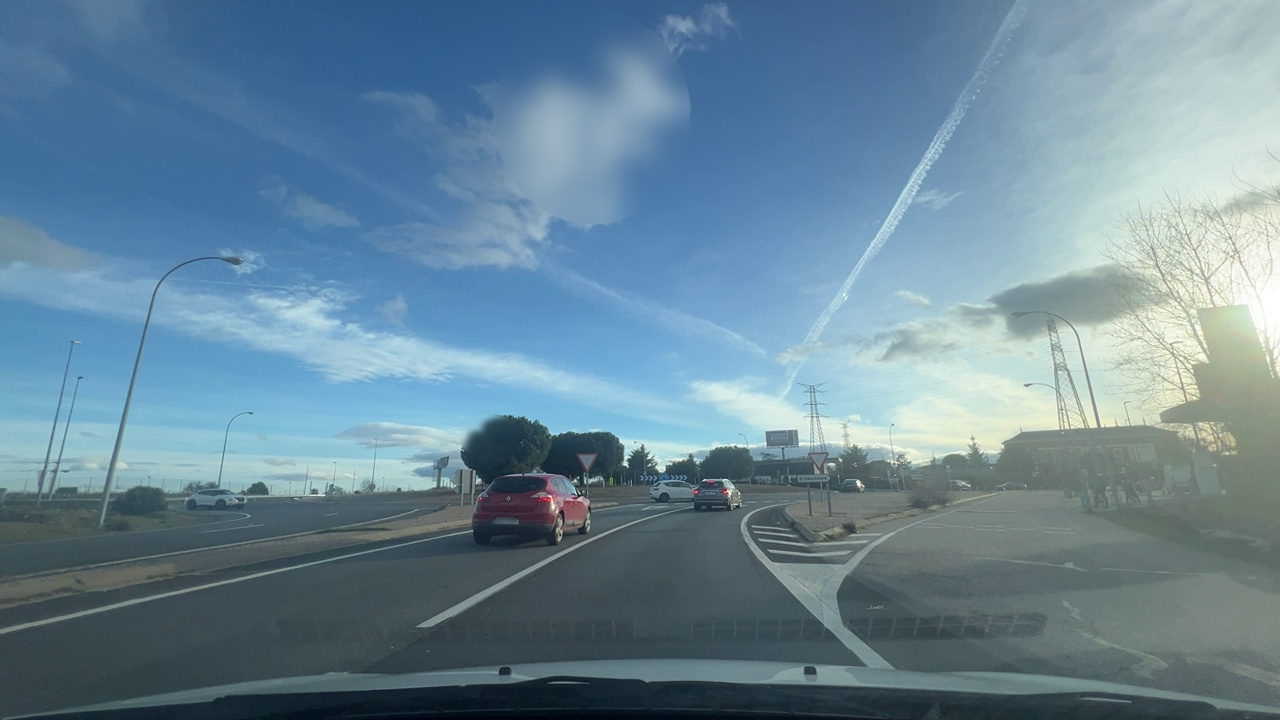
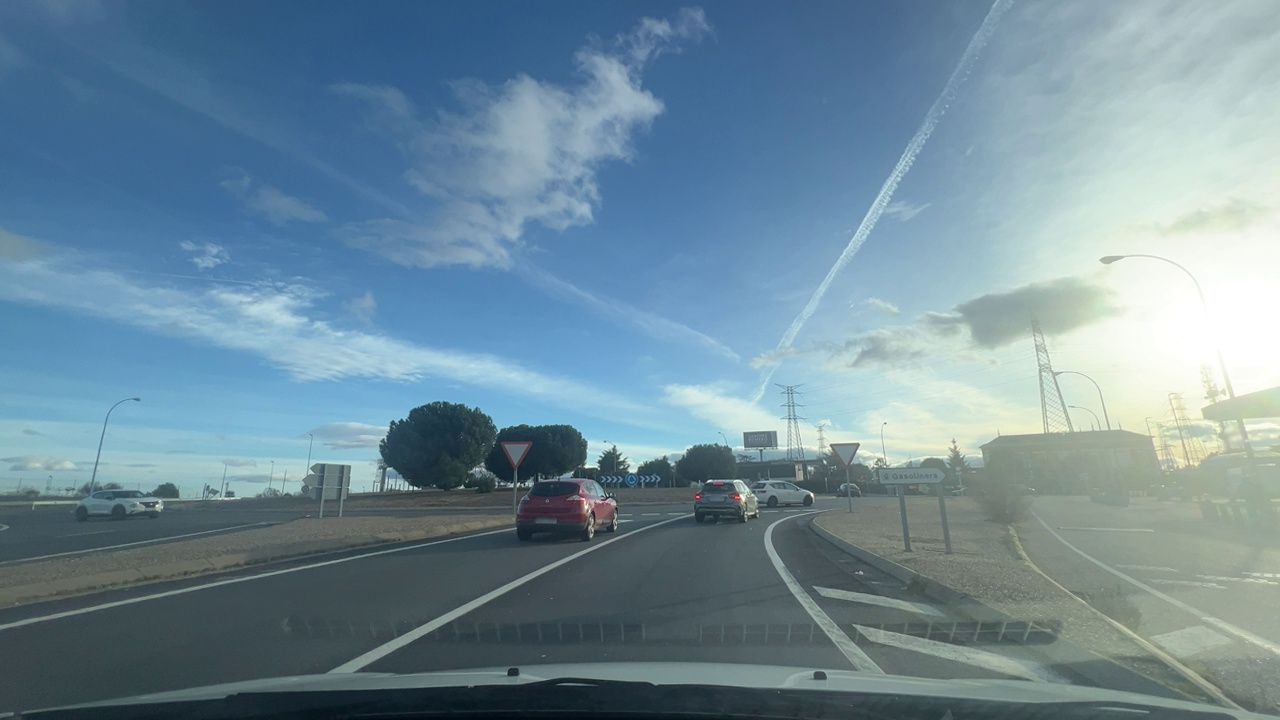
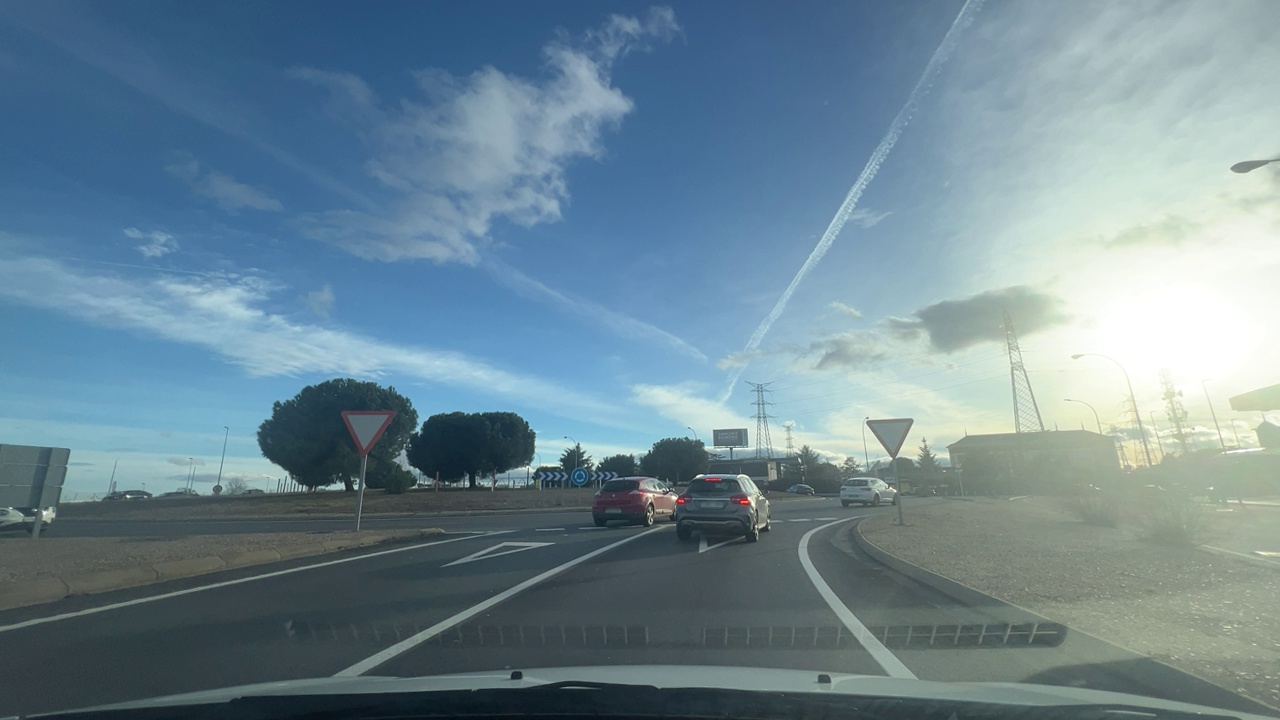
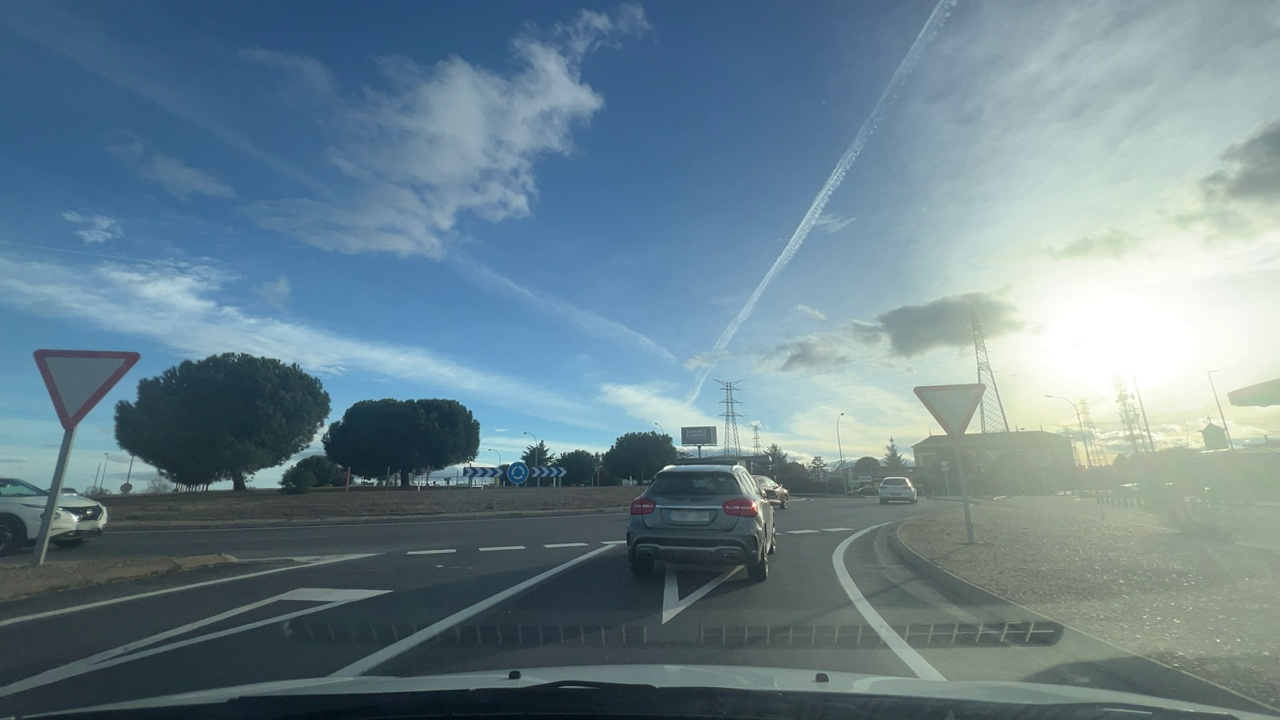
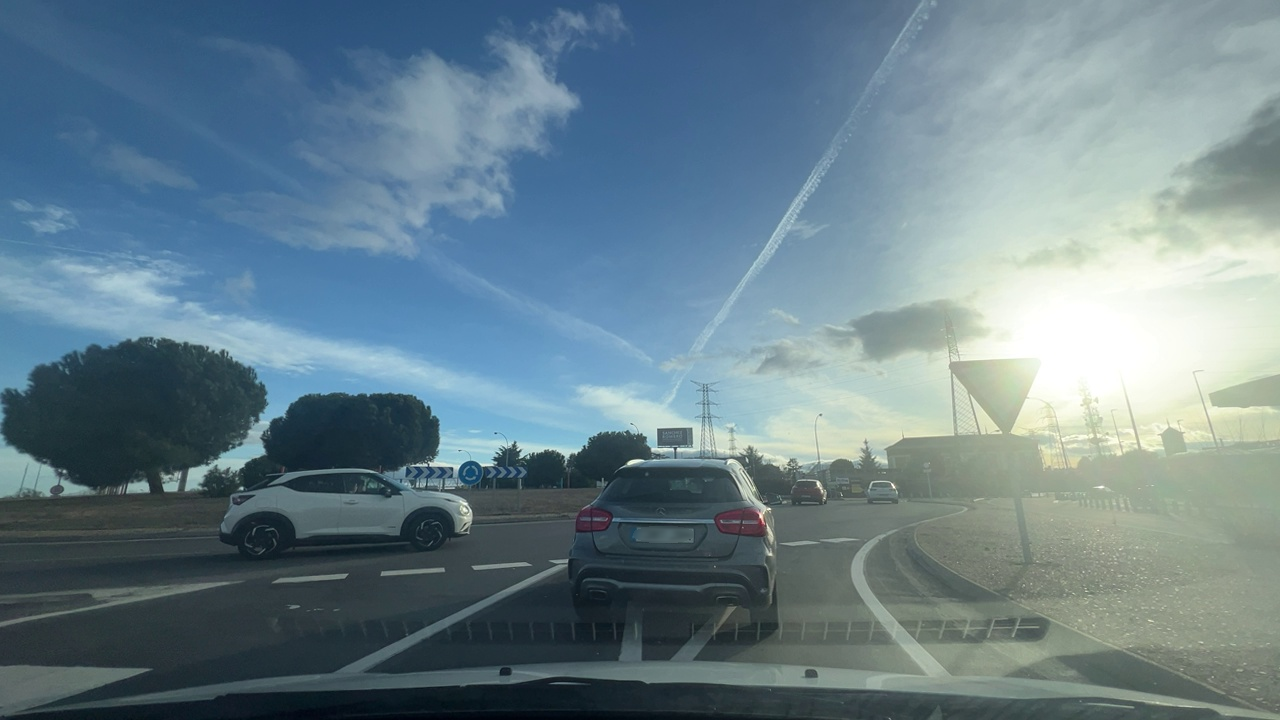
Situation: Leading braking
Question: Is there a vehicle directly ahead in the ego lane with brake lights on?
Answer: Yes
Reasoning: A vehicle in front of the ego vehicle shows active red brake lights.

Situation: Leading braking
Question: Is the distance between the ego vehicle and the vehicle ahead decreasing?
Answer: Yes
Reasoning: The relative distance to the leading vehicle is reducing over time.

Situation: Leading braking
Question: Is either the ego vehicle or the leading vehicle stationary?
Answer: Yes
Reasoning: The leading vehicle appears stationary with brake lights on.

Situation: Leading braking
Question: Is the ego vehicle decelerating due to dense traffic or congestion ahead?
Answer: No
Reasoning: The leading car is stopped before a roudbabout